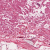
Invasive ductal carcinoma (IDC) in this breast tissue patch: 0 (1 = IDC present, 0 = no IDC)